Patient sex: M
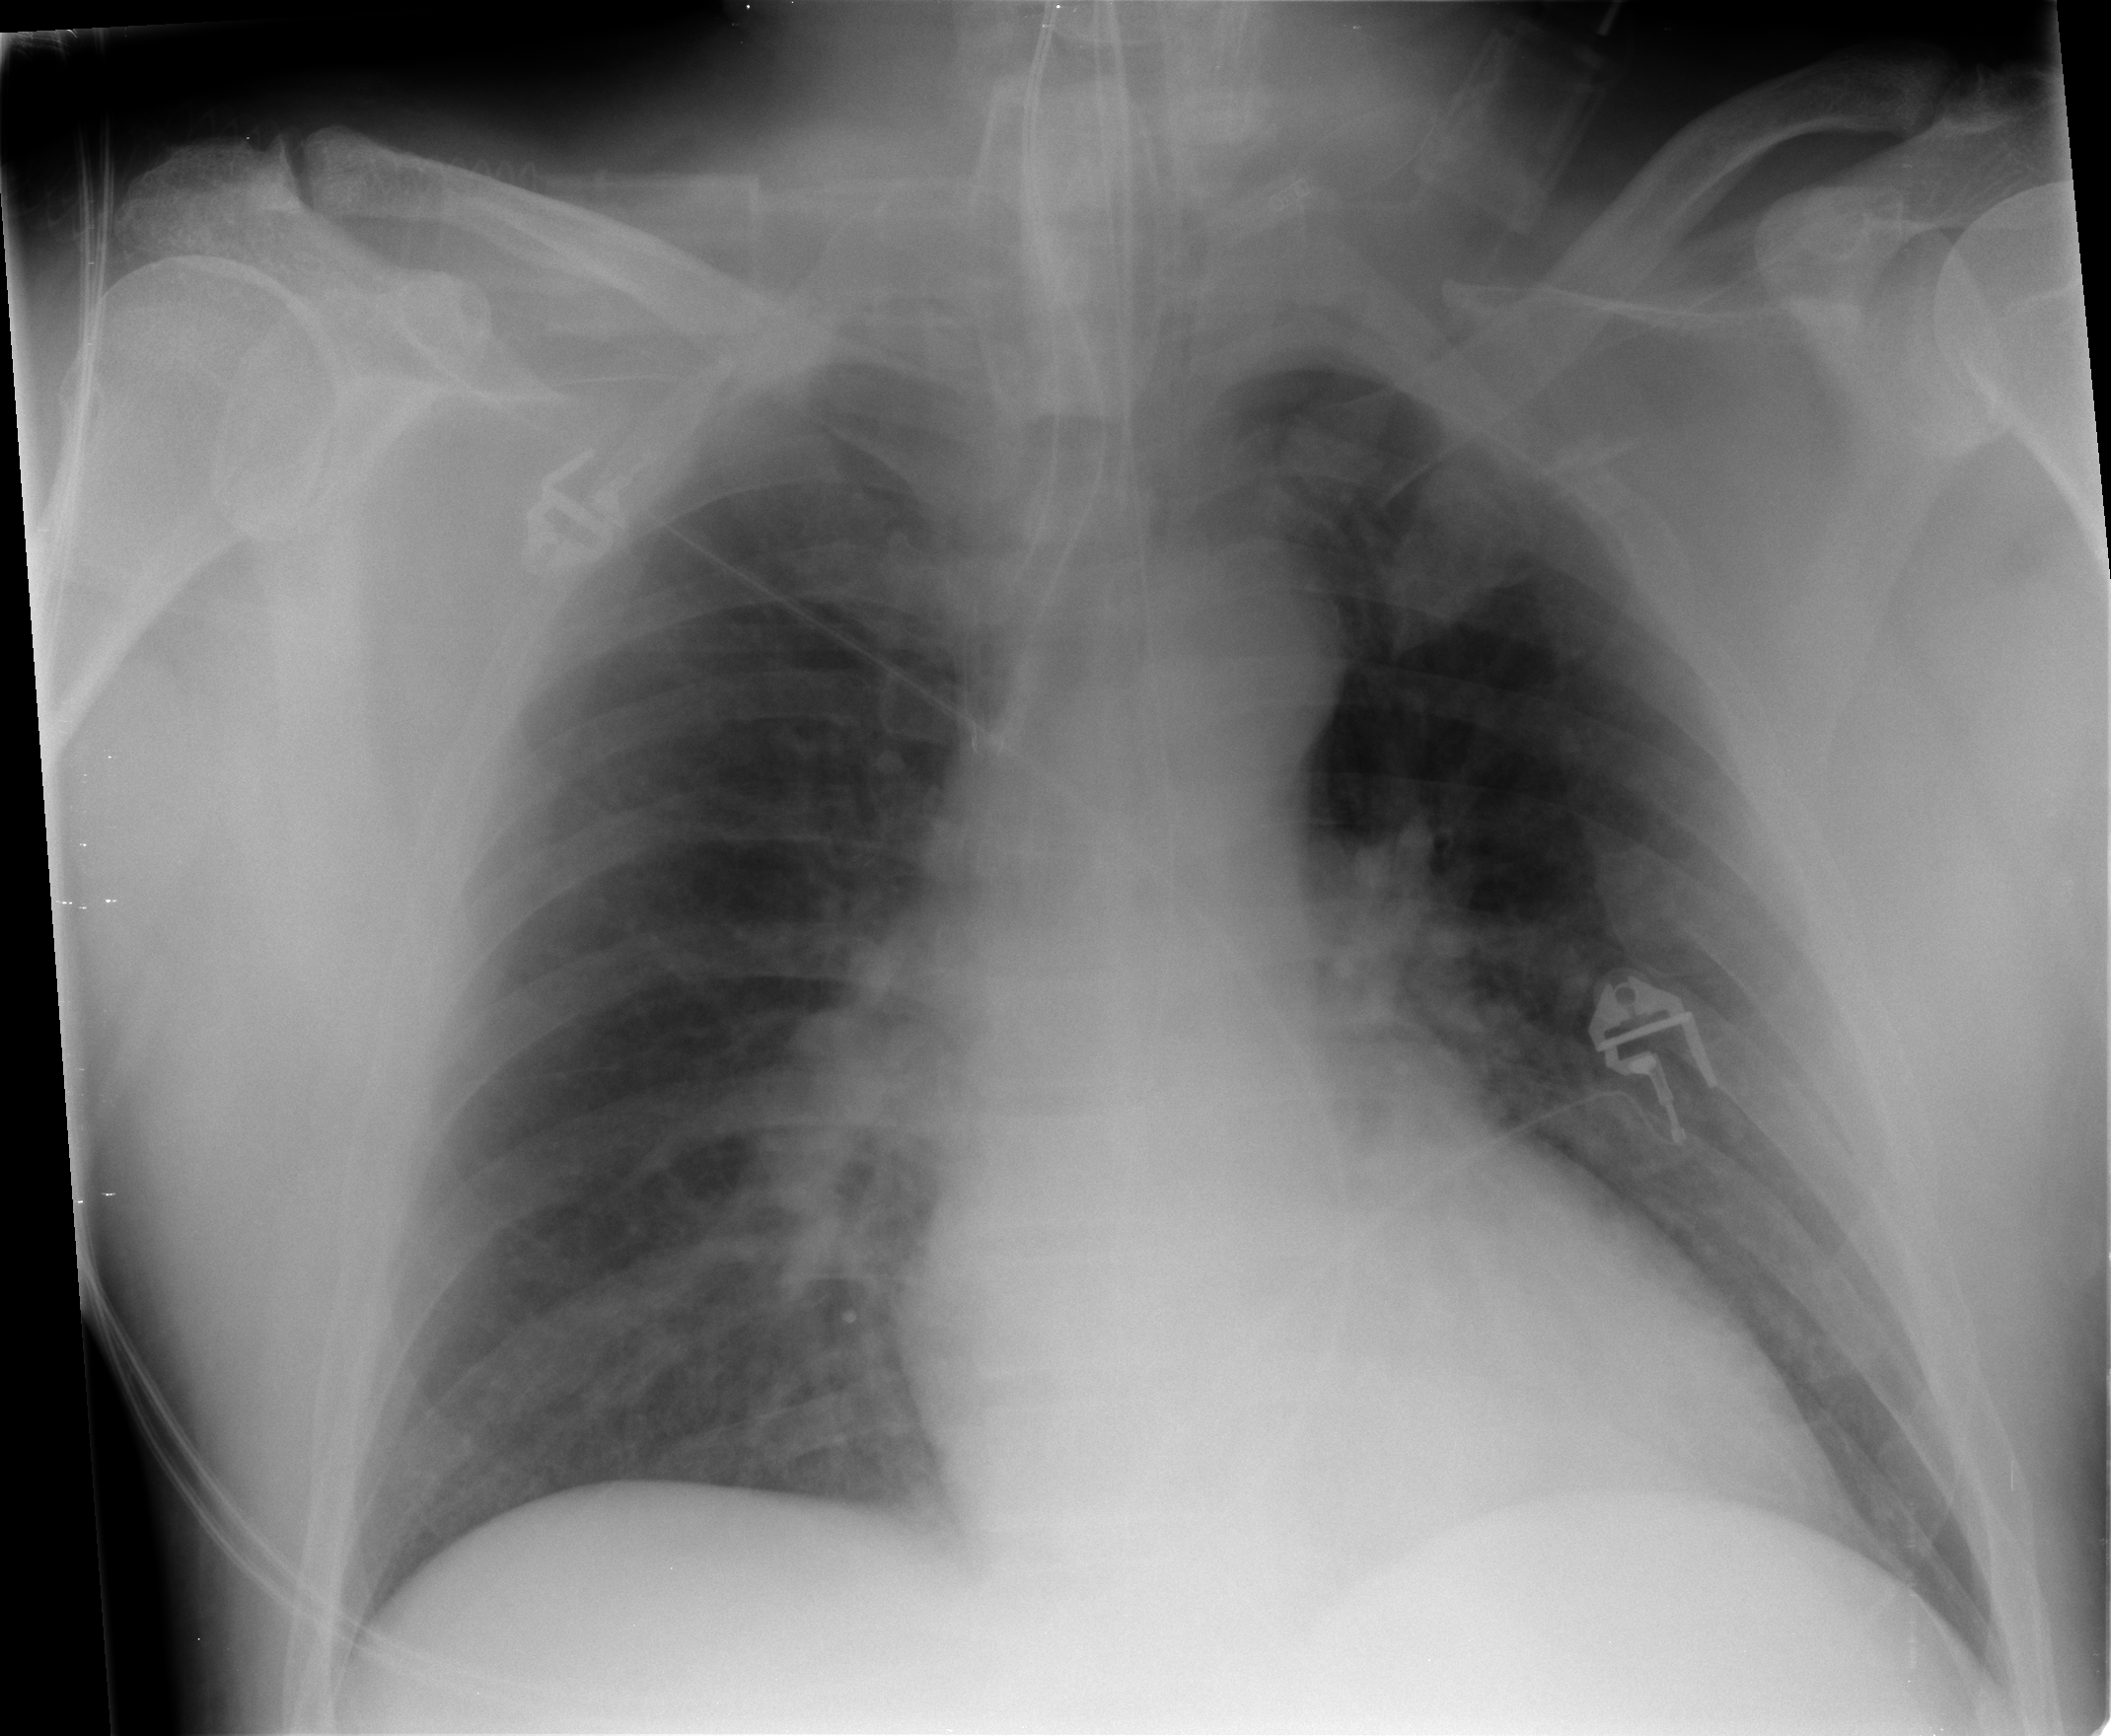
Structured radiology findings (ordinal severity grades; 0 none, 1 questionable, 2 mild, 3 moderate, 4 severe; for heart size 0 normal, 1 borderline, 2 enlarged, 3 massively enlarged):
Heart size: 0
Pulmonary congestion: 0
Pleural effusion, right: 0
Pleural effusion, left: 0
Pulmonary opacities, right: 0
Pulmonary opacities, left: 0
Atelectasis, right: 1
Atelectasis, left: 1